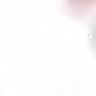
Metastatic tissue present: no